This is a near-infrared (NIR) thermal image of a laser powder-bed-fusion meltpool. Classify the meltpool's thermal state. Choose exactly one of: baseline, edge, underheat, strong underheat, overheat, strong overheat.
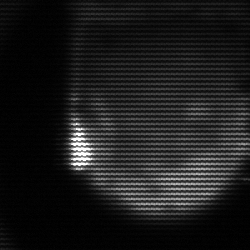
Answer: edge